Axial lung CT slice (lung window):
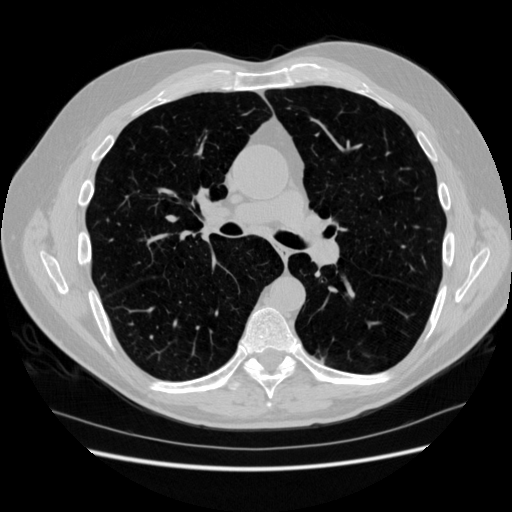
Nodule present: no